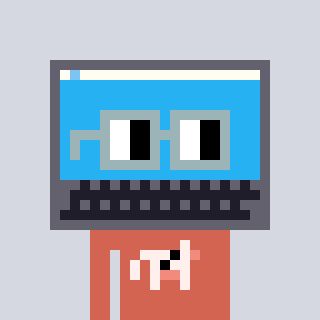
a pixel art character with square dark gray glasses, a laptop-shaped head and a peachy-colored body on a cool background